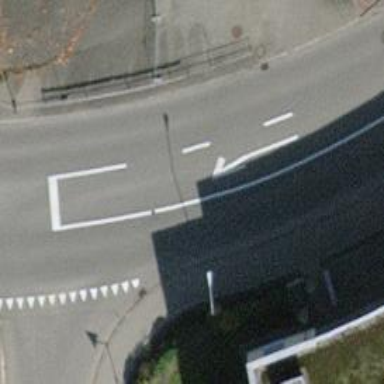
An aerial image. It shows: Tertiary road with asphalt surface.